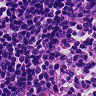
Metastatic tissue present: no